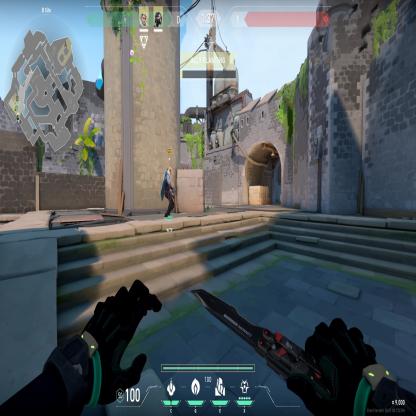
Label: teammate